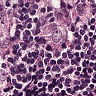
Metastatic tissue present: yes